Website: ulta-beauty
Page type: account-selection
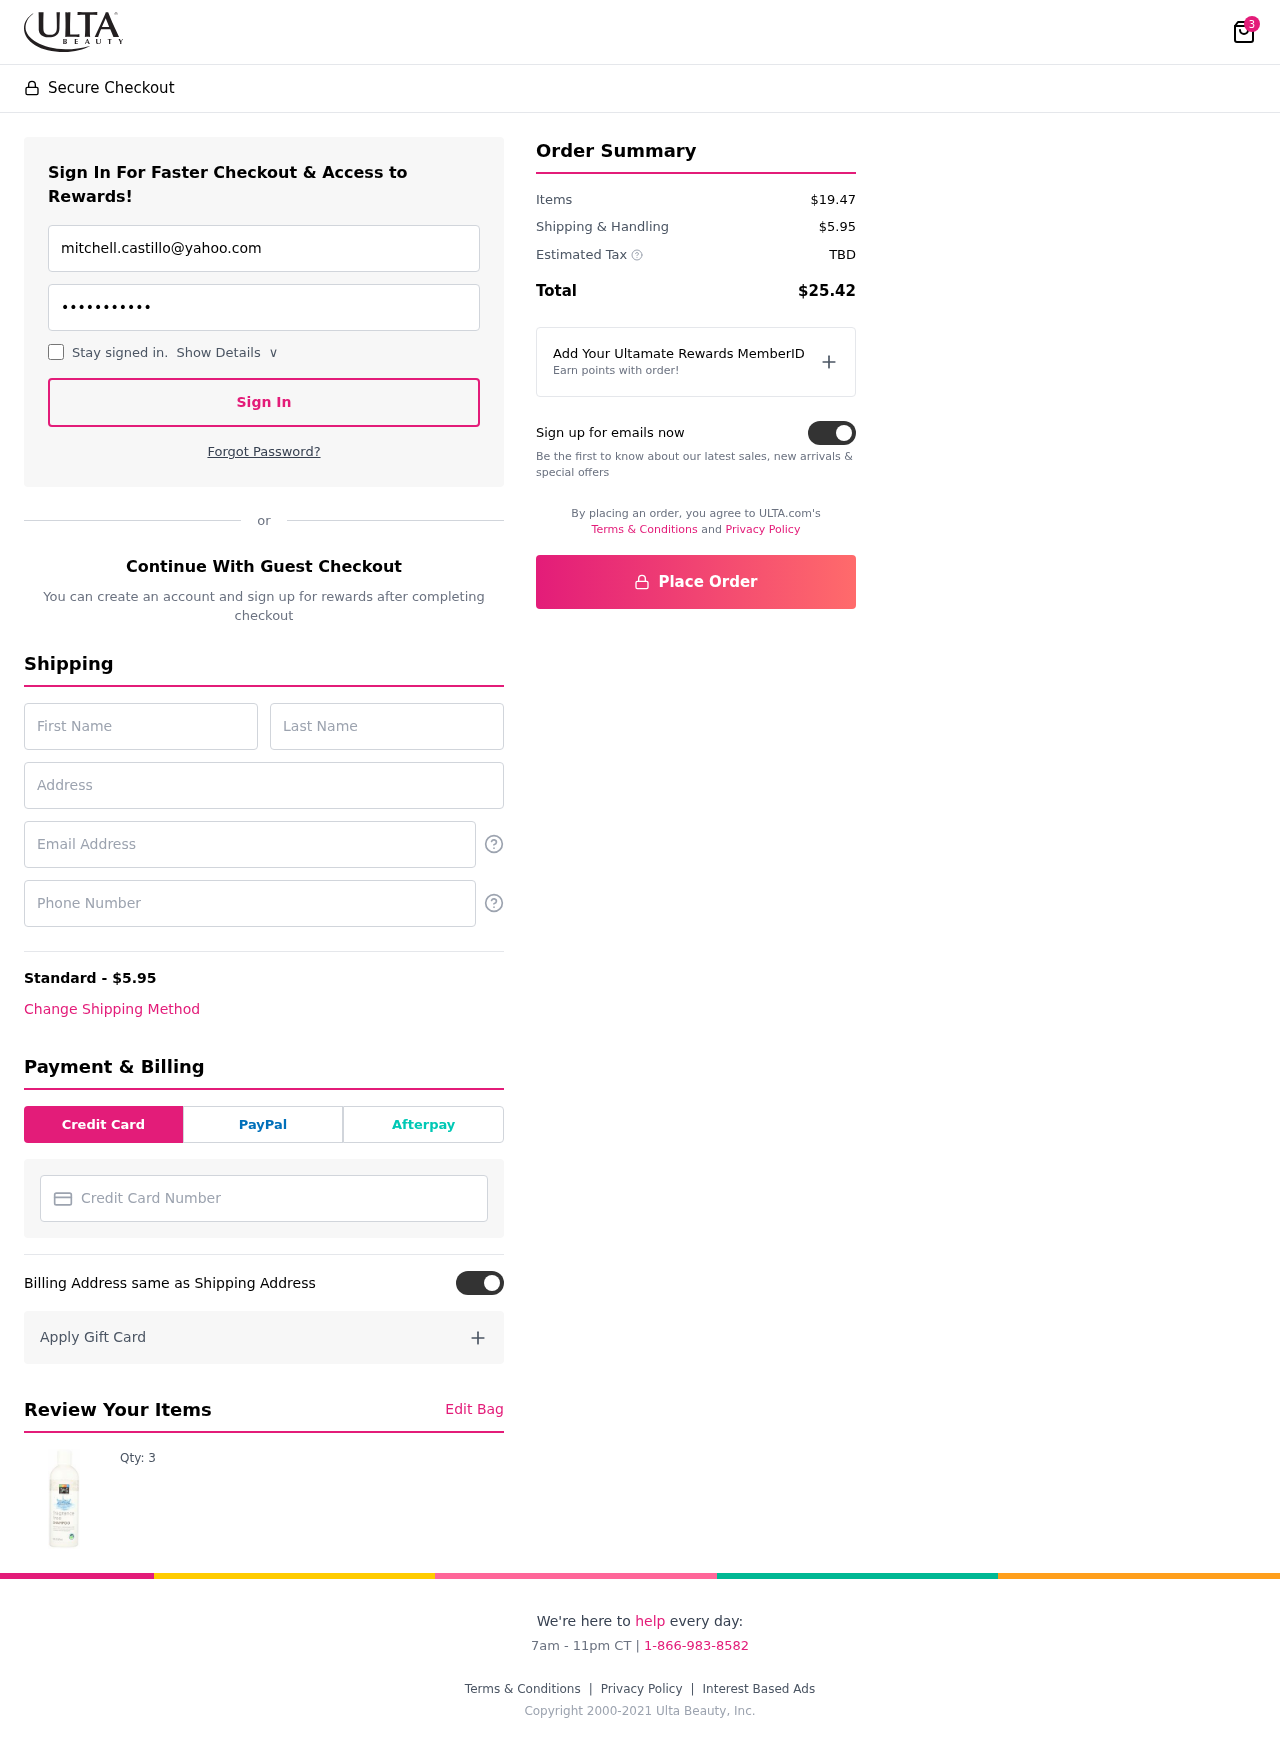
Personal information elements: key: PII_CARD_NUMBER
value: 2255 4382 9779 9116
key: PII_EMAIL
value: mitchell.castillo@yahoo.com
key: PII_EMAIL2
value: mitchell.castillo@yahoo.com
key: PII_FIRSTNAME
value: Mitchell
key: PII_LASTNAME
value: Castillo
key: PII_PHONE
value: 8177811026
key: PII_STREET
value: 481 Juarez Club
Product elements: key: PRODUCT1_QUANTITY
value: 3
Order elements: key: ORDER_NUM_ITEMS
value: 3
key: ORDER_SHIPPING_COST
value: $5.95
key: ORDER_SUBTOTAL
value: $19.47
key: ORDER_TAX
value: TBD
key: ORDER_TOTAL
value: $25.42